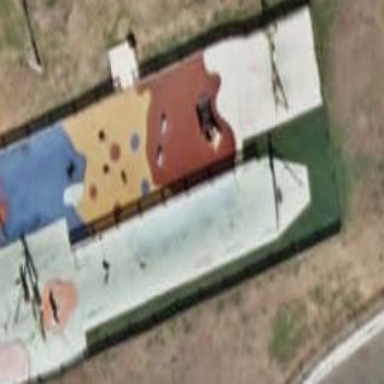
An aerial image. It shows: Playground area for leisure activities on the land.